Aerial crown-view tile of a tropical tree (Barro Colorado Island, Panama), acquired 20250317:
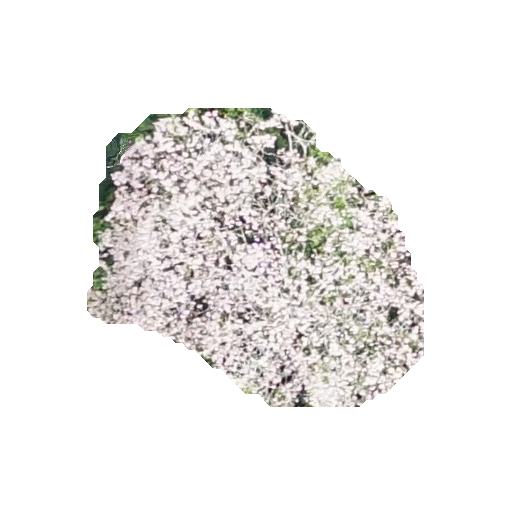
Species: Tabebuia rosea
GBIF accepted scientific name: Tabebuia rosea
Crown area: 109.579 m²